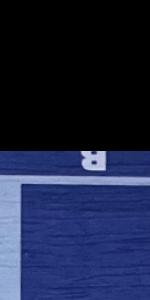
Label: Empty